Question: Normally, in a JTextArea, the text starts in the upper left corner. I want it to be in the lower left corner. How can you do this?

(apologies if my handwriting is unreadable)
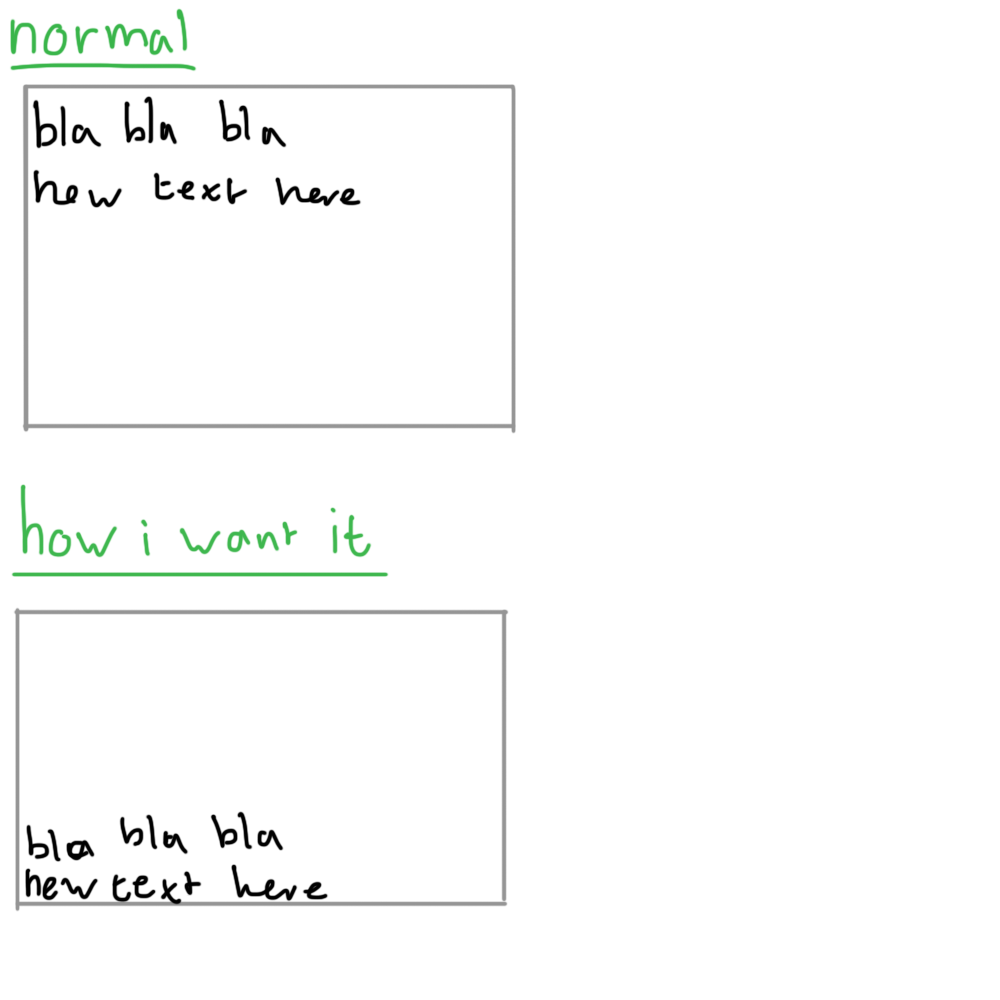
Answer: You could anchor a 'JTextArea' to the 'BorderLayout.PAGE_END' location of a container and allow the text to scroll up.

'''
public class BaseTextAreaDemo {
public static void main(String[] args) {
EventQueue.invokeLater(new Runnable() {
@Override
public void run() {
try {
UIManager.setLookAndFeel(UIManager.getSystemLookAndFeelClassName());
} catch (ClassNotFoundException | InstantiationException | IllegalAccessException | UnsupportedLookAndFeelException ex) {
}
final JFrame frame = new JFrame("Base JTextArea App");
frame.setDefaultCloseOperation(JFrame.EXIT_ON_CLOSE);
frame.setLayout(new BorderLayout());
JPanel textAreaPanel = getBaseTextArea();
JScrollPane scrollPane = new JScrollPane(textAreaPanel) {
@Override
public Dimension getPreferredSize() {
return new Dimension(300, 230);
}
};
frame.add(scrollPane);
frame.pack();
frame.setLocationByPlatform(true);
frame.setVisible(true);
}
private JPanel getBaseTextArea() {
JTextArea textArea = new JTextArea();
textArea.setLineWrap(true);
textArea.setWrapStyleWord(true);
textArea.append("bla bla bla
");
textArea.append("new text here");
JPanel panel = new JPanel(new BorderLayout());
panel.setBackground(textArea.getBackground());
panel.setBorder(textArea.getBorder());
textArea.setBorder(null);
panel.add(textArea, BorderLayout.PAGE_END);
return panel;
}
});
}
}
'''